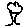
Label: tree